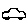
Label: car